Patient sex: M
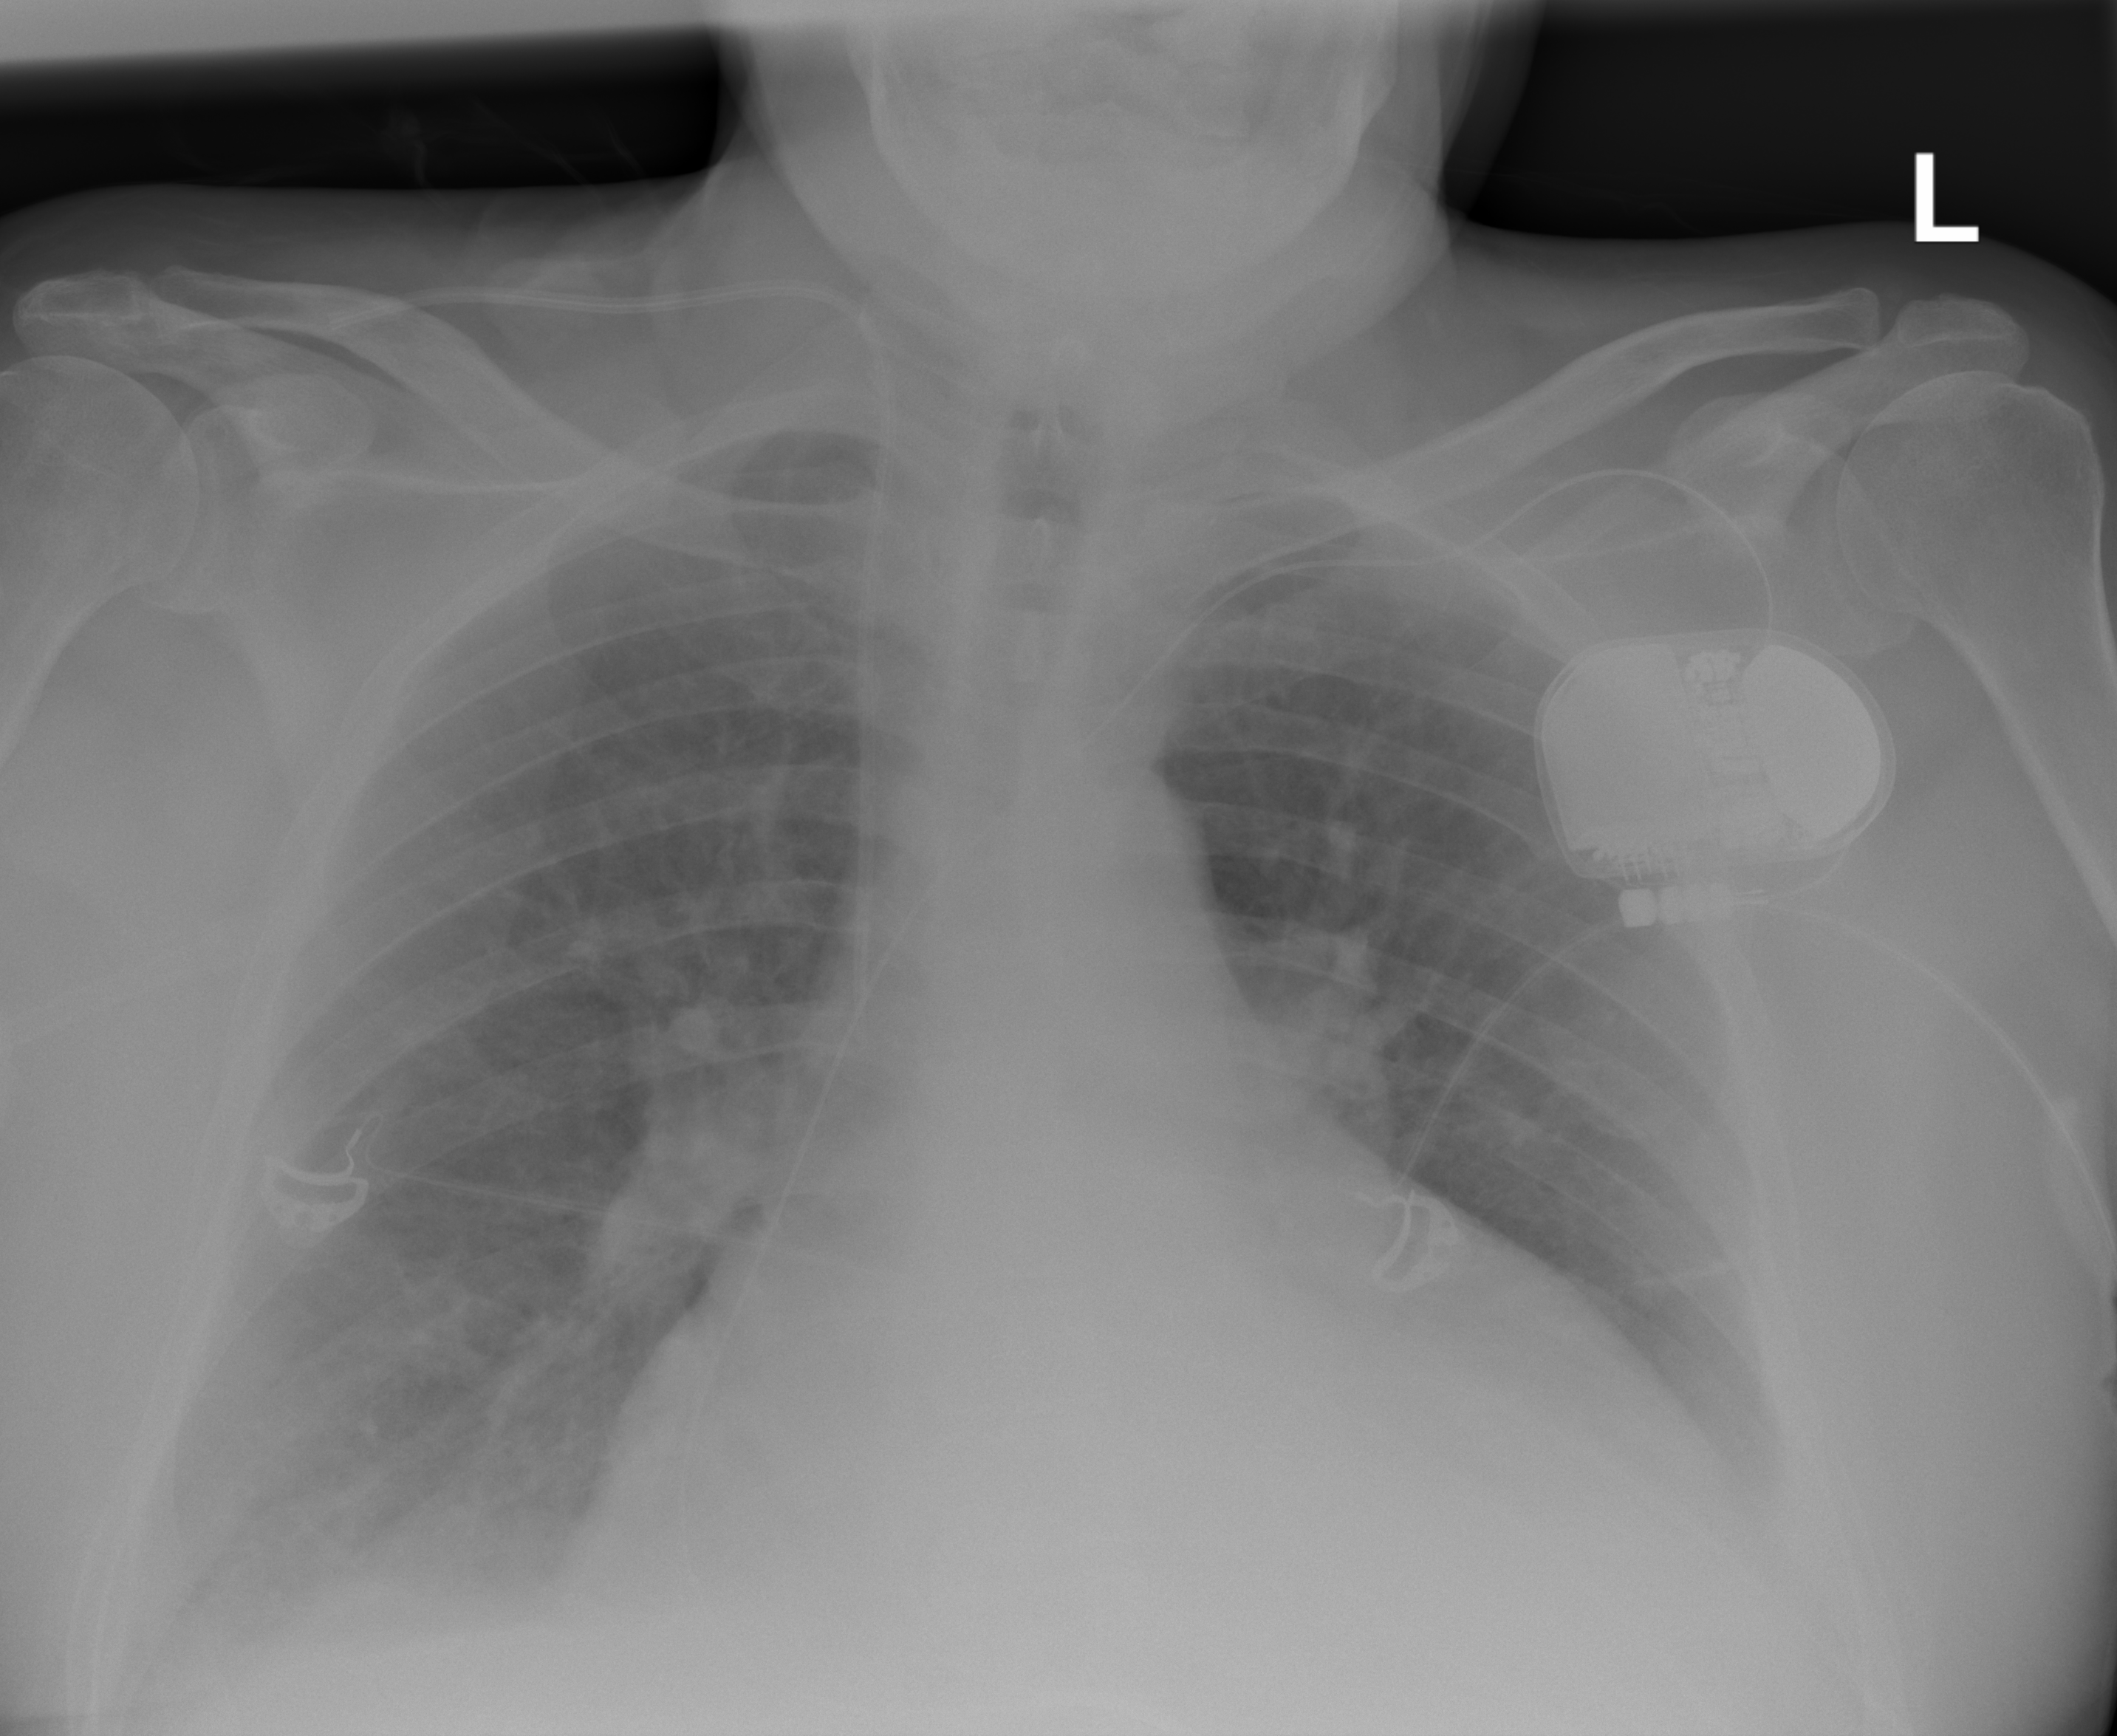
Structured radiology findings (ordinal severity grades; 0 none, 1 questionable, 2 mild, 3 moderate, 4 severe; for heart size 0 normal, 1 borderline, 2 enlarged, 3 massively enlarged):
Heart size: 2
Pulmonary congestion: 3
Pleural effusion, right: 0
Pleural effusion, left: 0
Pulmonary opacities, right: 3
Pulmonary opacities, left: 3
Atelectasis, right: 3
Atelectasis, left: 3